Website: lowes
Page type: cart
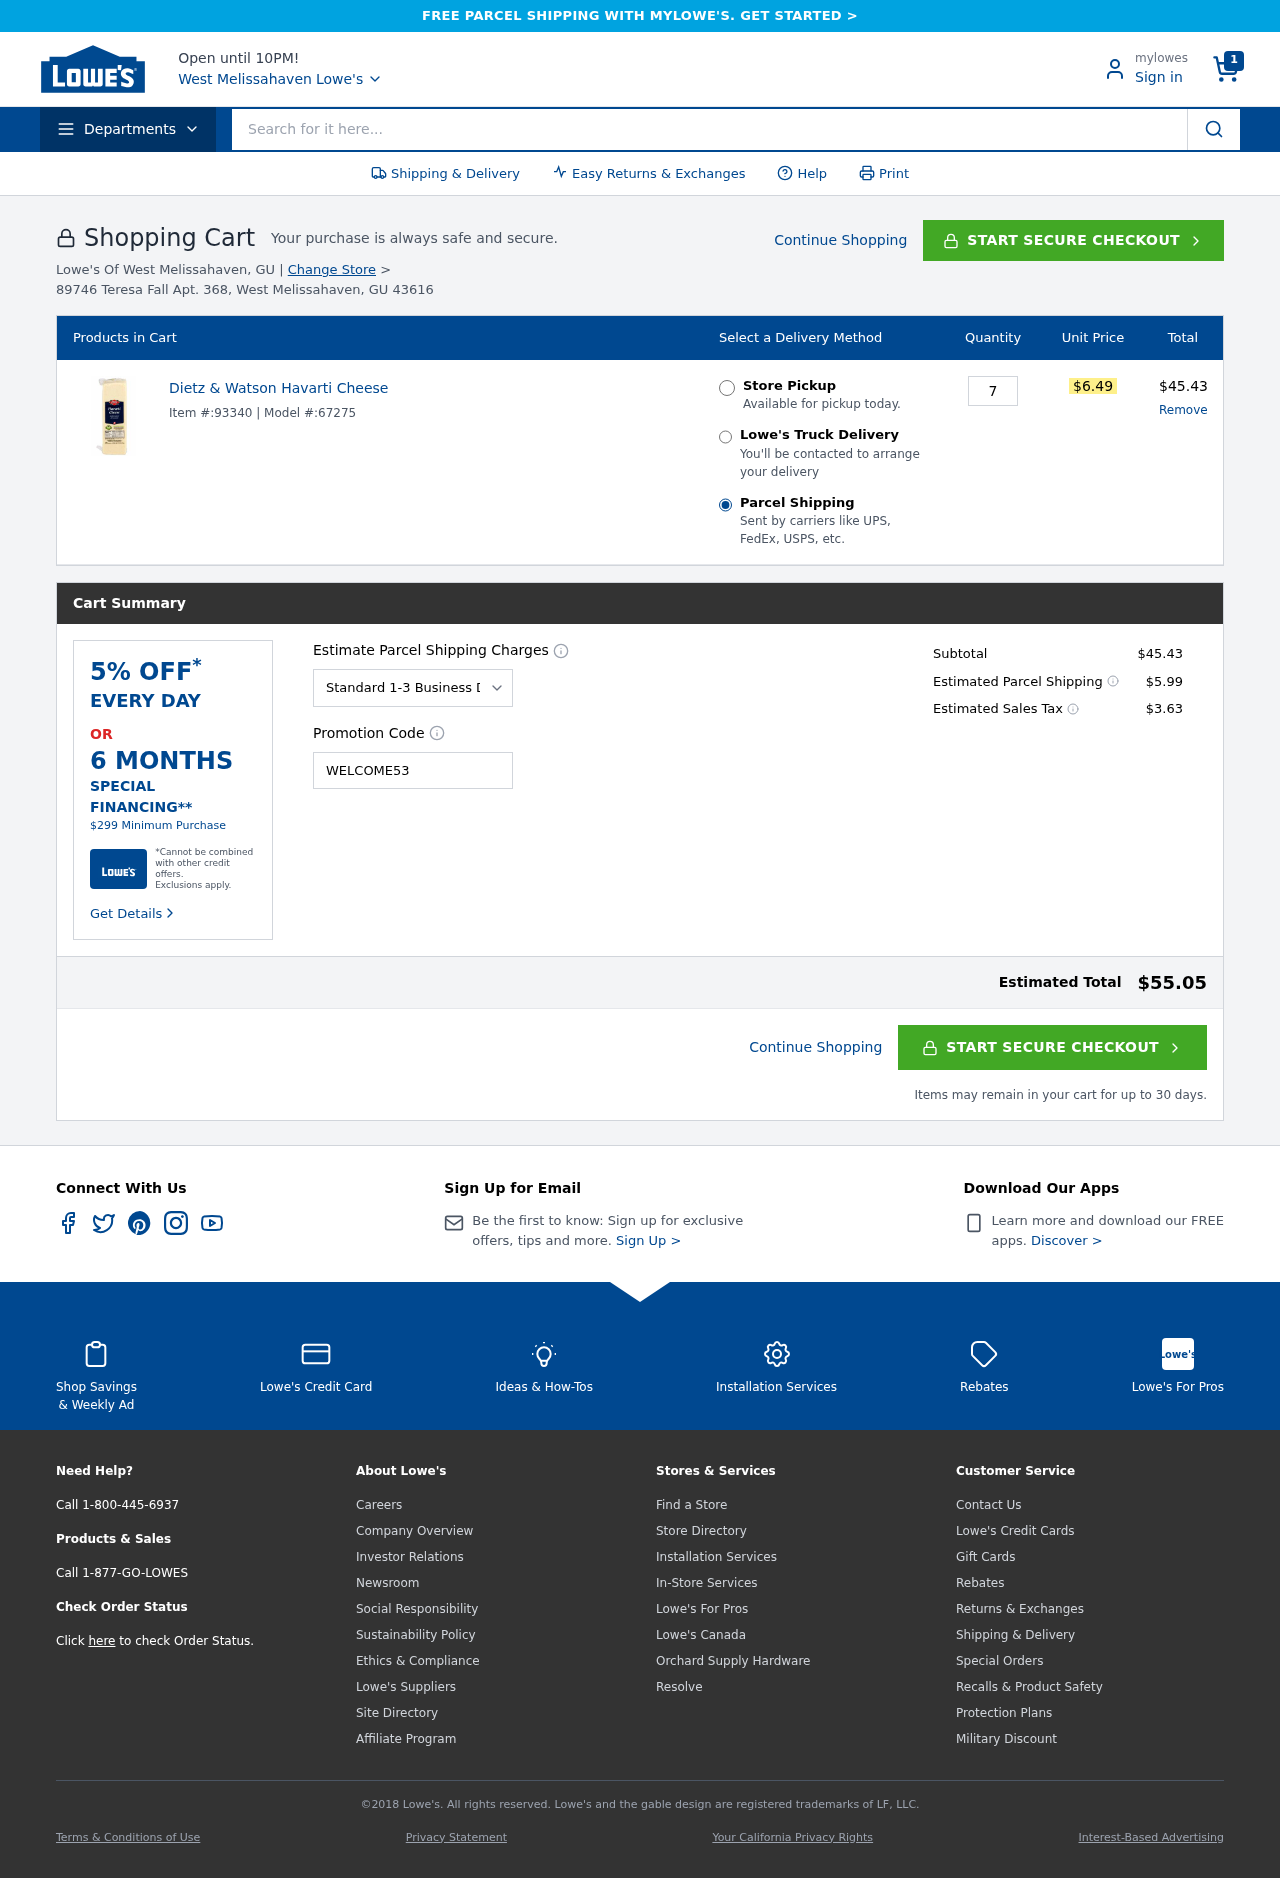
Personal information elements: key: PII_CITY
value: Melissahaven
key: PII_CITY
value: West Melissahaven
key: PII_POSTCODE
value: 43616
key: PII_PROMO_CODE
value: WELCOME53
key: PII_STREET
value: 89746 Teresa Fall Apt. 368
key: PII_STATE_ABBR
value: GU
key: PII_STATE
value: GU
Product elements: key: PRODUCT1_NAME
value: Dietz & Watson Havarti Cheese
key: PRODUCT1_PRICE
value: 6.49
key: PRODUCT1_QUANTITY
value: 7
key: PRODUCT1_MODEL
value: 67275
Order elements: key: ORDER_NUM_ITEMS
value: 1
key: ORDER_ITEM_ID
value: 93340
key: ORDER_LINE_TOTAL
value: $45.43
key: ORDER_SUBTOTAL
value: $45.43
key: ORDER_SHIPPING_COST
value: $5.99
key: ORDER_TAX
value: $3.63
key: ORDER_TOTAL
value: $55.05
Search elements: key: HEADER_SEARCH
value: Search for it here...